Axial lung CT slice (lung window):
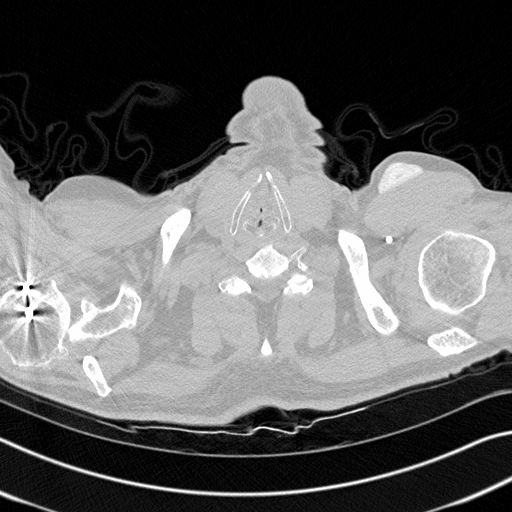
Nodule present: no